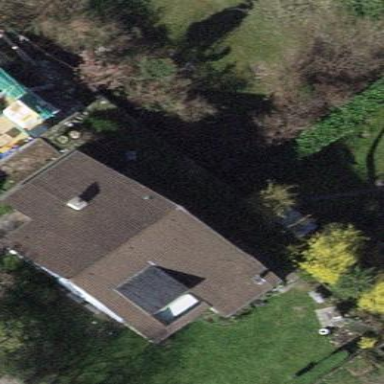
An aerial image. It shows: Building with tile roof.